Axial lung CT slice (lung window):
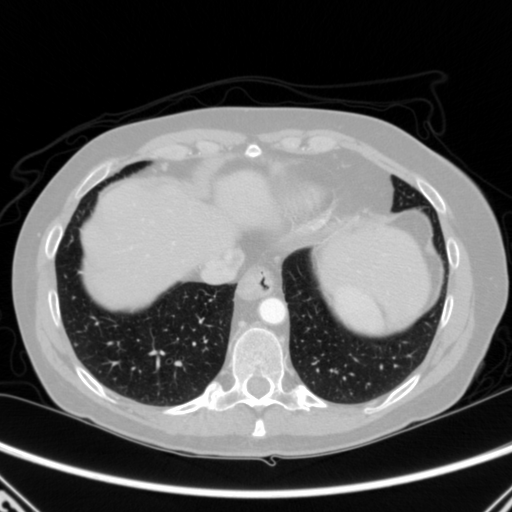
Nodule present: no